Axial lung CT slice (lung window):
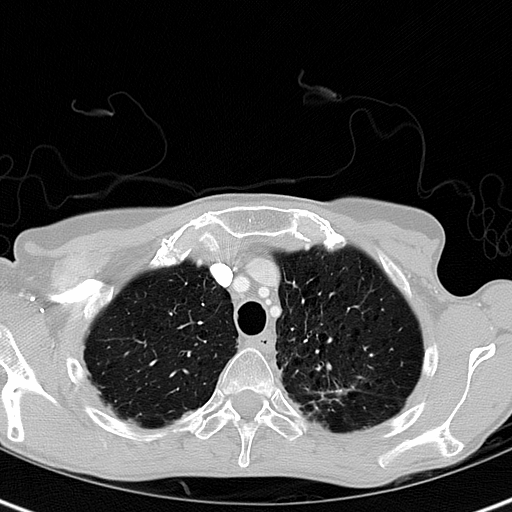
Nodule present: no